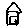
Label: house